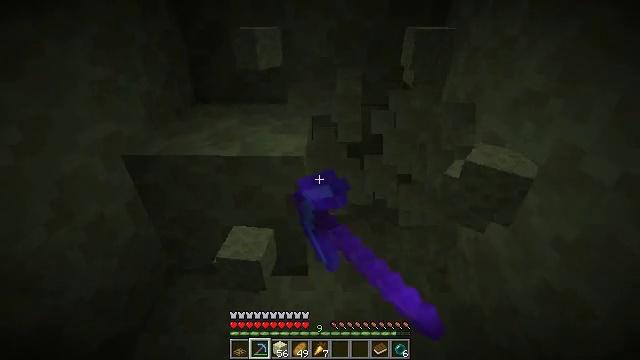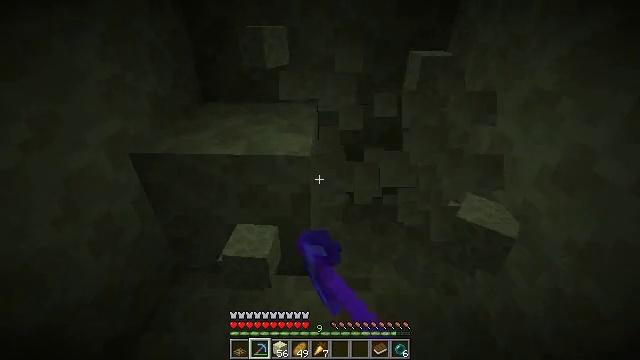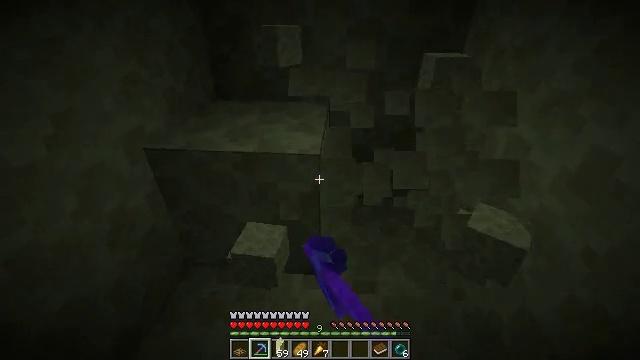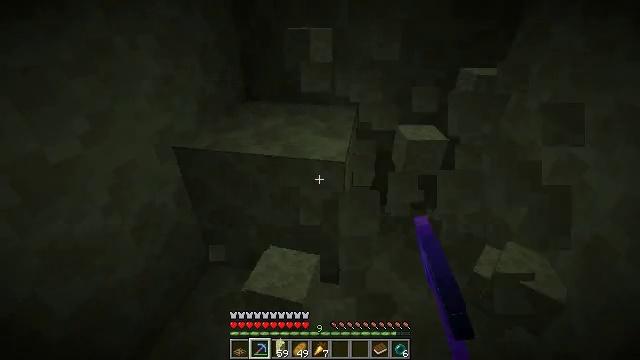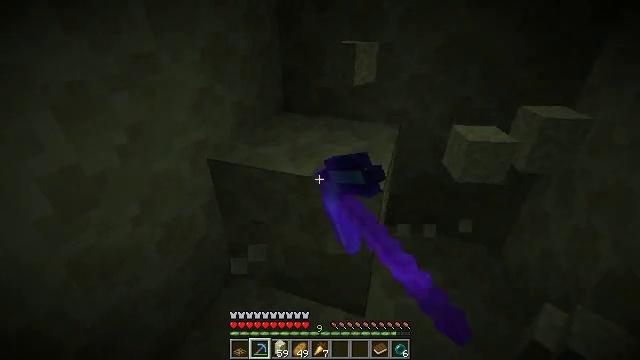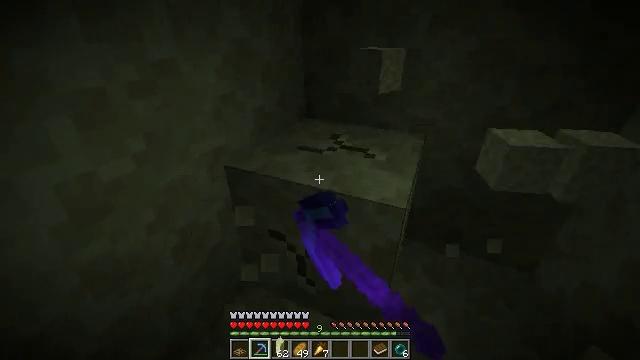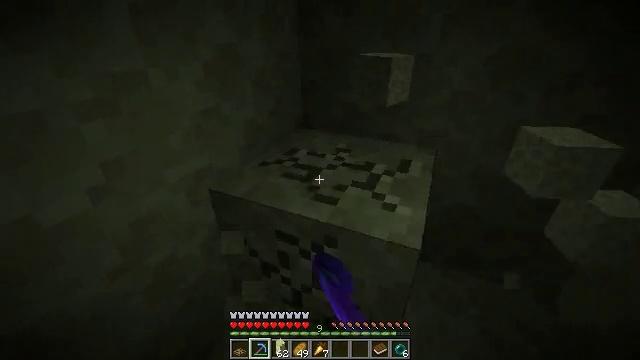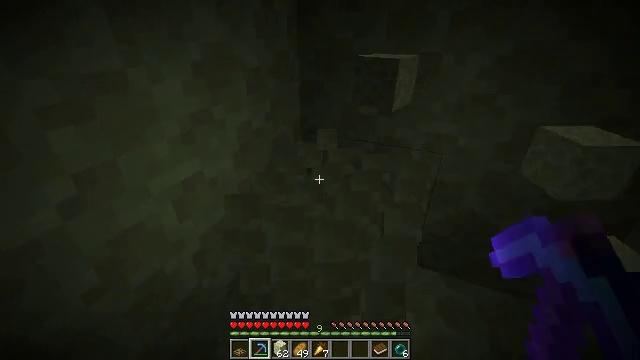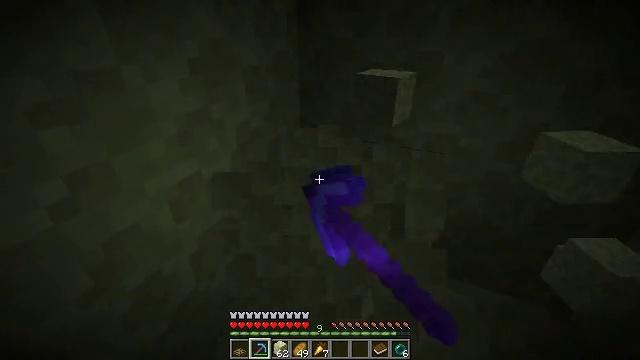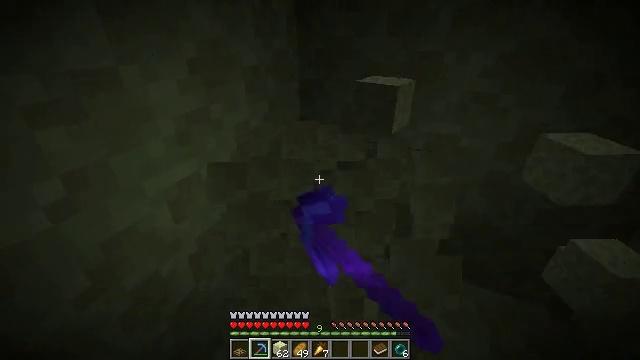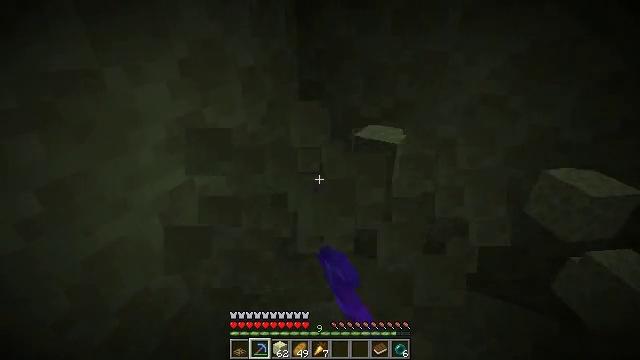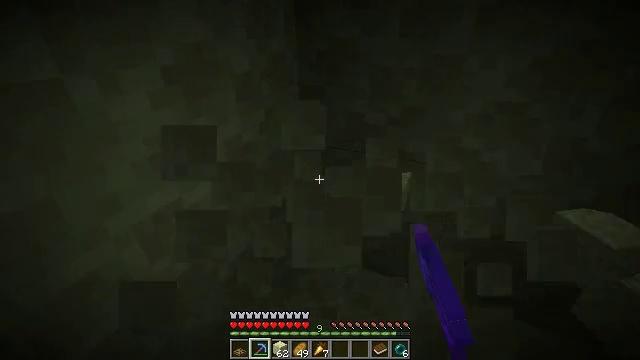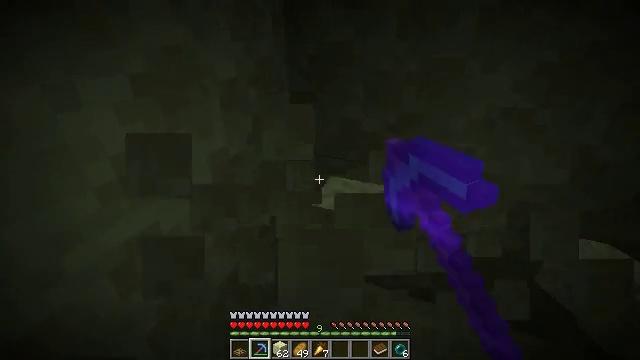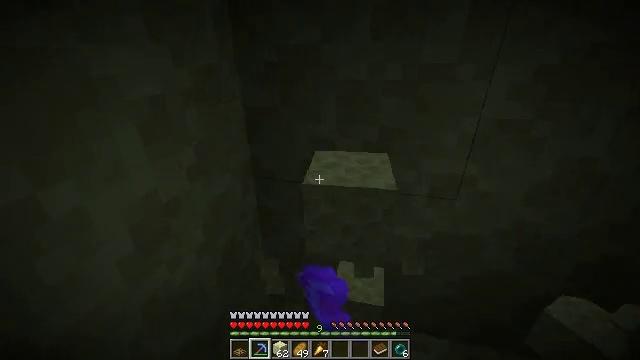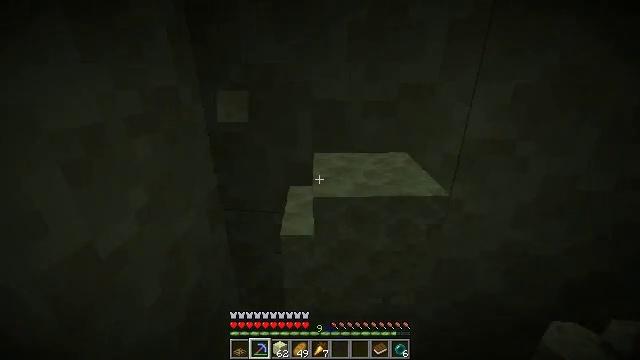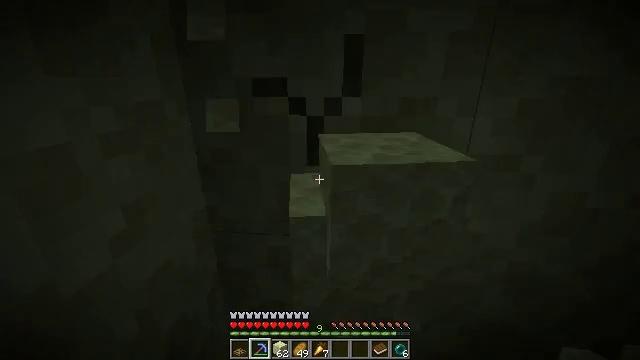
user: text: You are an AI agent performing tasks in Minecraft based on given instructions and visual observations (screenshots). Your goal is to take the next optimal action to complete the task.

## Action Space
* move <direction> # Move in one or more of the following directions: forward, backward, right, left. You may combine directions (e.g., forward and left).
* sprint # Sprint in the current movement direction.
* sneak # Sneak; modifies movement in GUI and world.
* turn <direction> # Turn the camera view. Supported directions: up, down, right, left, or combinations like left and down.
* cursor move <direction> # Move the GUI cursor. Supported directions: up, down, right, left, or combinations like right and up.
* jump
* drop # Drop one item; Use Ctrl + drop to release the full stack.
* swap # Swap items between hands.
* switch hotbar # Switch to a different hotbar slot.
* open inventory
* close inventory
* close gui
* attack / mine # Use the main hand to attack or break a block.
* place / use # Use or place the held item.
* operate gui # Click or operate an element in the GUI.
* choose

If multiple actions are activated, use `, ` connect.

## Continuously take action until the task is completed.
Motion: motion action
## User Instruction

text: Extract end stone with a pickaxe.
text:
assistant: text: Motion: turn left, attack / mine
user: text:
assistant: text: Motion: turn left, attack / mine
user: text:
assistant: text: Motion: move forward, turn left, attack / mine
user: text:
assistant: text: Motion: move forward, turn left and up, attack / mine
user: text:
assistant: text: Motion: move forward, turn left, attack / mine
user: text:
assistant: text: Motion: attack / mine
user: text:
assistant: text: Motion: attack / mine
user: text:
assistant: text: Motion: attack / mine
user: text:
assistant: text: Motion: attack / mine
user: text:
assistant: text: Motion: move forward, attack / mine
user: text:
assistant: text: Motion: move forward, attack / mine
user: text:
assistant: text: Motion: move forward, turn right, attack / mine
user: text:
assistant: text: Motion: move forward, turn right and up, attack / mine
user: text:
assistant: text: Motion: turn right and up, attack / mine
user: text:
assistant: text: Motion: turn right and up, attack / mine
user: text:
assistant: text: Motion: turn up, attack / mine
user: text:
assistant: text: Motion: turn up, attack / mine
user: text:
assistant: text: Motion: turn up, attack / mine
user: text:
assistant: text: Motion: turn up, attack / mine
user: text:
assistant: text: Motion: turn up, attack / mine
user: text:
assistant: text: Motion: turn up, attack / mine
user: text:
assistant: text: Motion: move forward, turn up, attack / mine
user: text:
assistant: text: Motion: move forward, turn right and up, attack / mine
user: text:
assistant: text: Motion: move forward, turn up, attack / mine
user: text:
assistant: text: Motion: turn up, attack / mine
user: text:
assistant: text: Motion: turn up, attack / mine
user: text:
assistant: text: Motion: turn right and up, attack / mine
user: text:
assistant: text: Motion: turn up, attack / mine
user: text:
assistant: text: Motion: attack / mine
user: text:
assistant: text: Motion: attack / mine